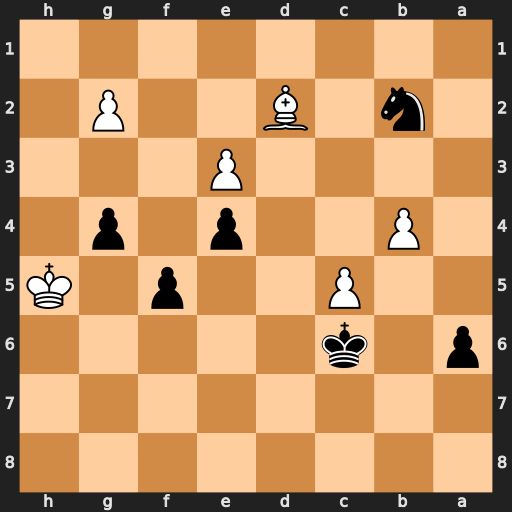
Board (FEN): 8/8/p1k5/2P2p1K/1P2p1p1/4P3/1n1B2P1/8
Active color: b
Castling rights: -
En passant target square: -
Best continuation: Nc4 Bc1 f4 exf4 e3 Bxe3 Nxe3